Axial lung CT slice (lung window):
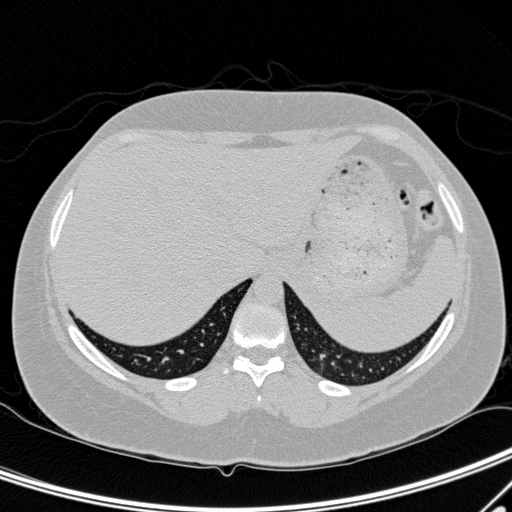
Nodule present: no